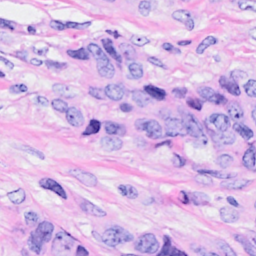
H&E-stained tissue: Breast